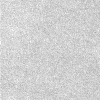
Atmospheric dust classification: dusty